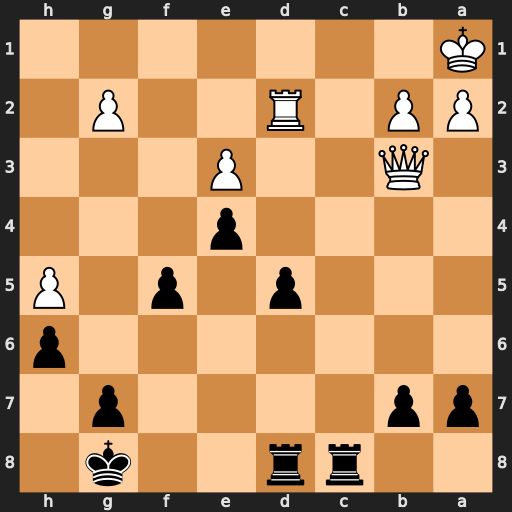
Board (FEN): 2rr2k1/pp4p1/7p/3p1p1P/4p3/1Q2P3/PP1R2P1/K7
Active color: b
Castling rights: -
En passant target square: -
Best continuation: Rc1#